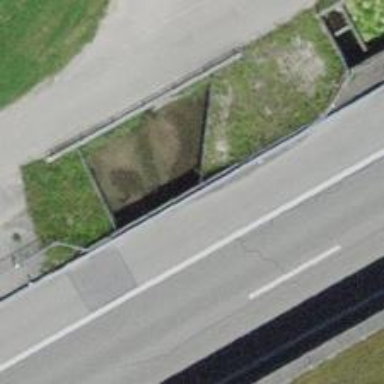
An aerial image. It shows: Culvert tunnel.